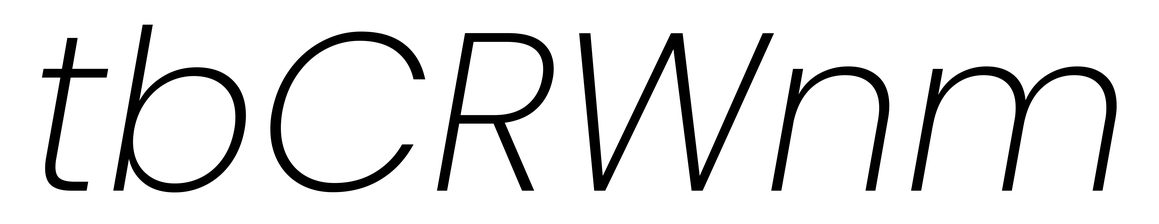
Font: Poppins-ExtraLightItalic